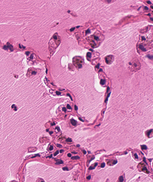
Tumor epithelial tissue: no
Tumor-associated stroma tissue: no
Normal tissue: yes